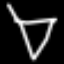
Label: diamond